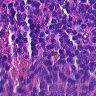
Metastatic tissue present: no